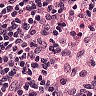
Metastatic tissue present: no